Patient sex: M
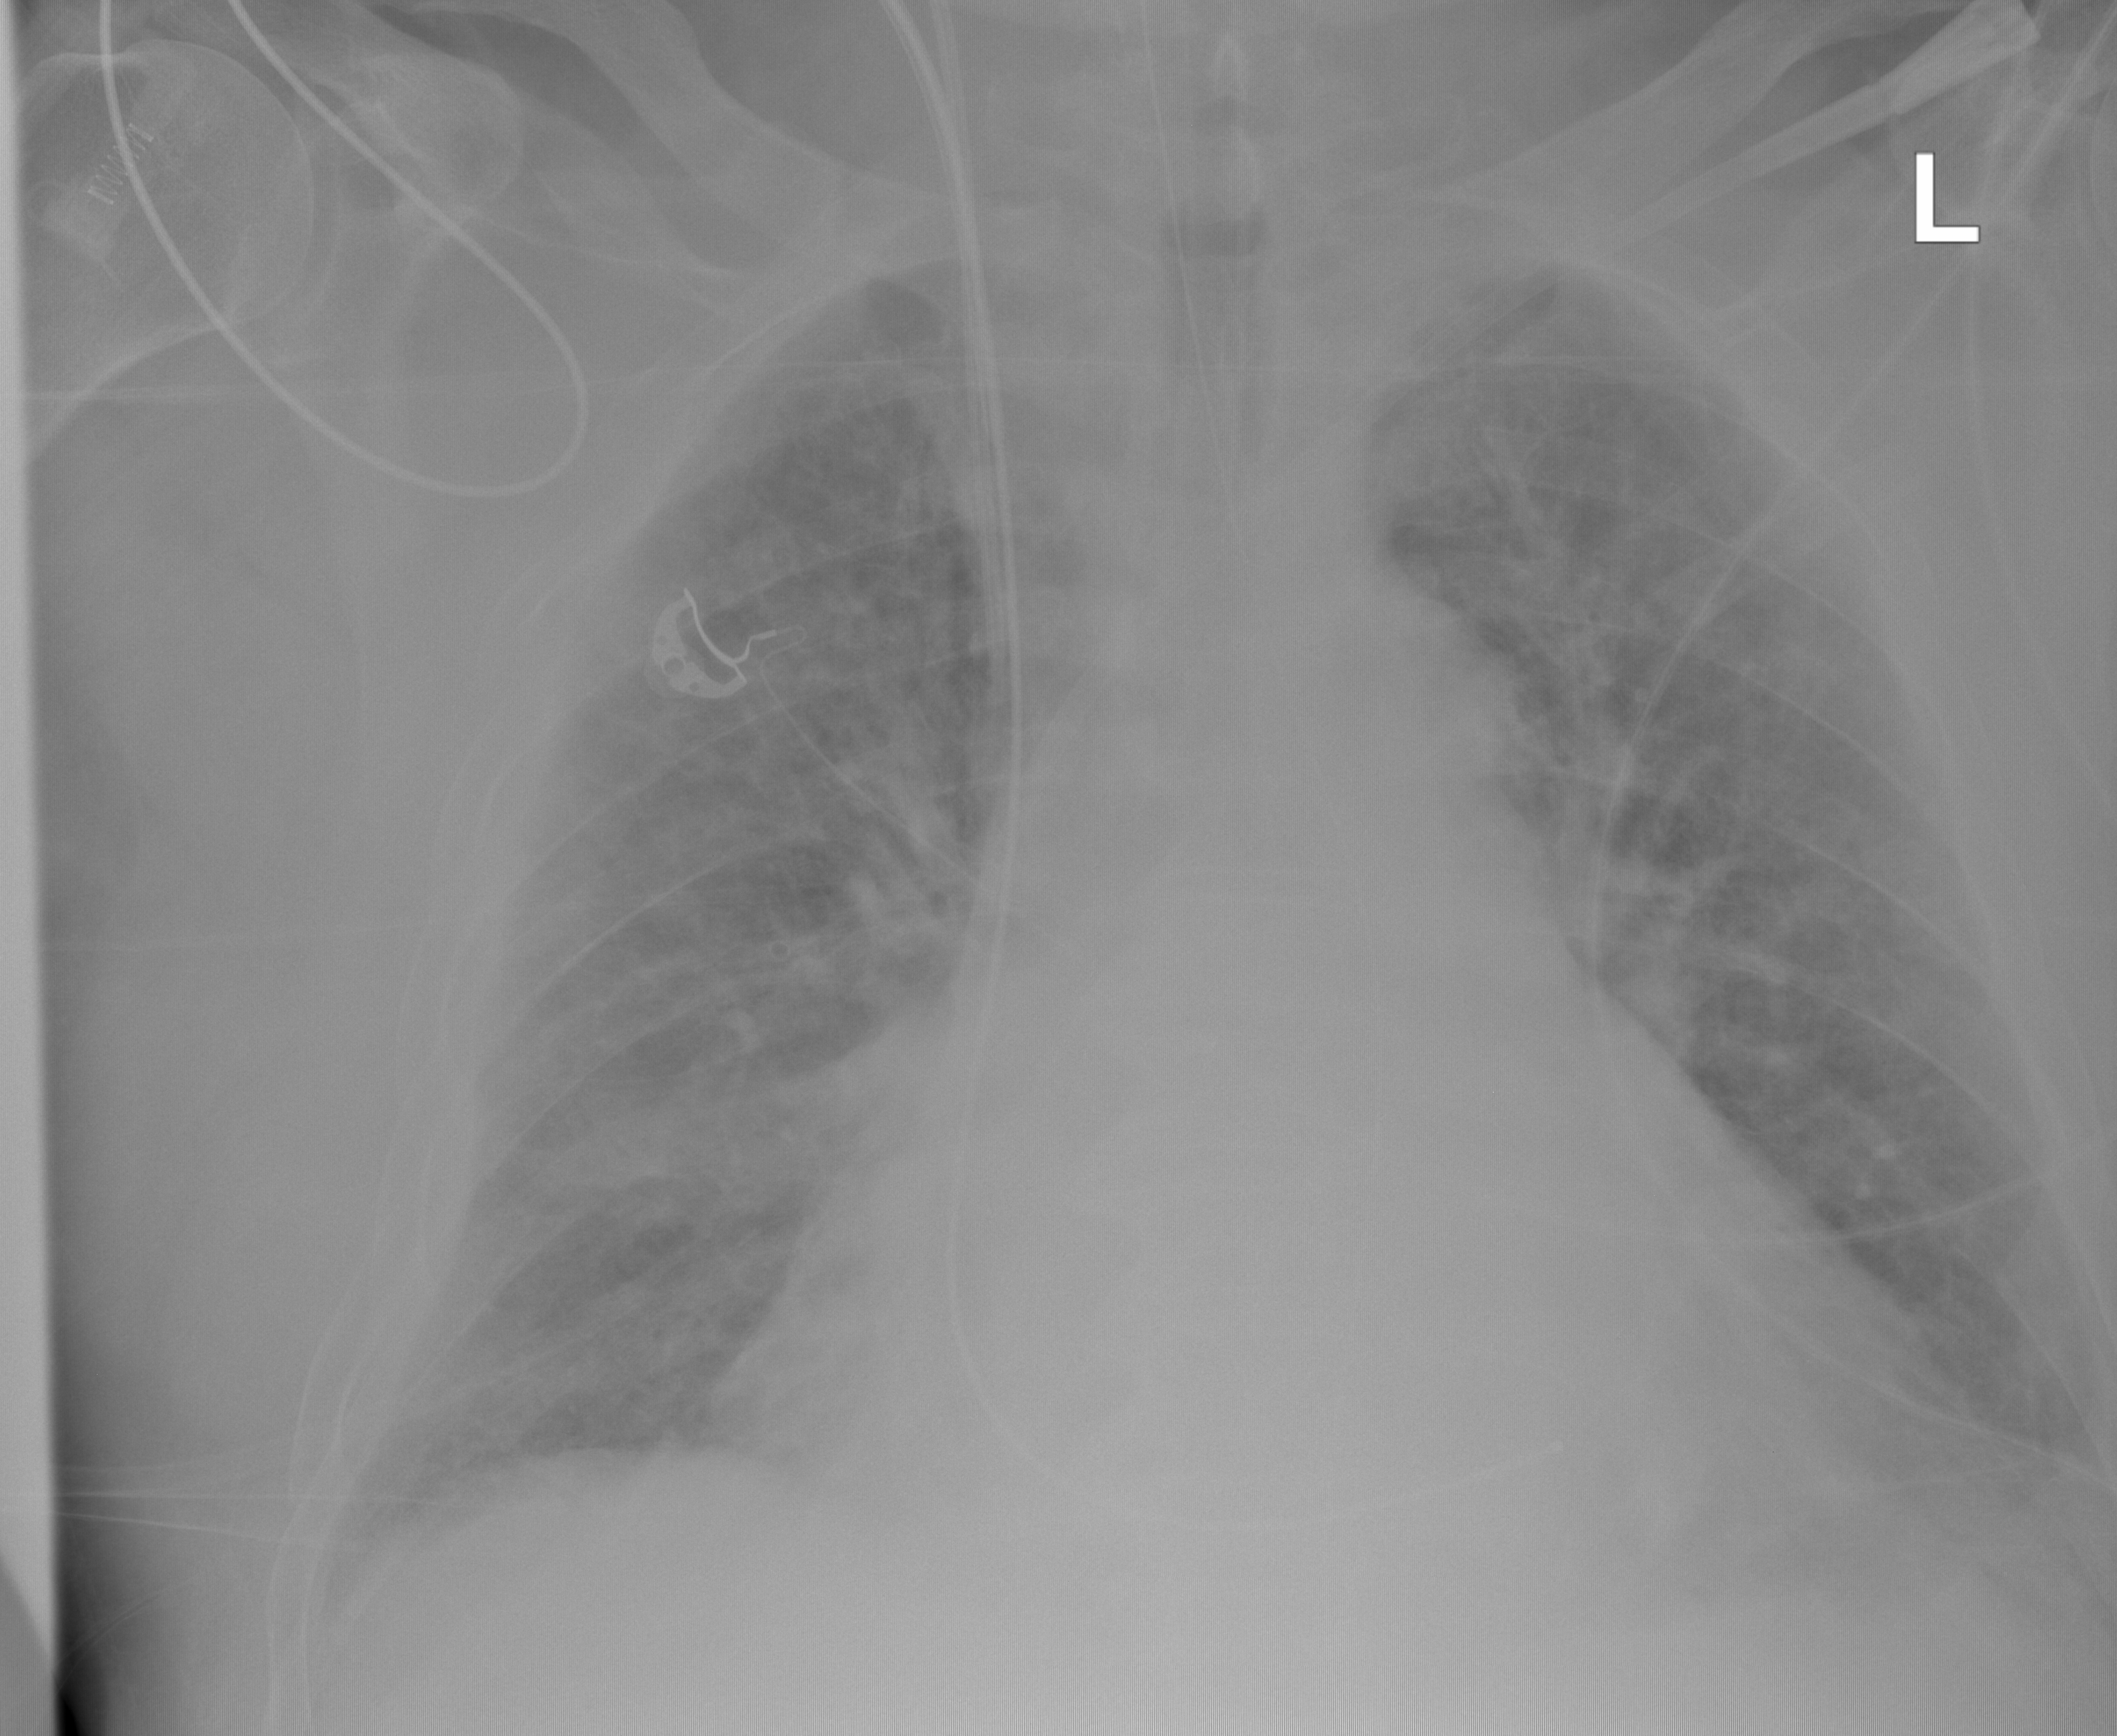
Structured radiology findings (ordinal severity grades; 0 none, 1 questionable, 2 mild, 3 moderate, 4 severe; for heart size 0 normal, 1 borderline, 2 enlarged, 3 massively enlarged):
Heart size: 2
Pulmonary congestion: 2
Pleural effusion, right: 0
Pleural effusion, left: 0
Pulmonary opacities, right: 0
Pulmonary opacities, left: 0
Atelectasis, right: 2
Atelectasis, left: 2